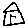
Label: house